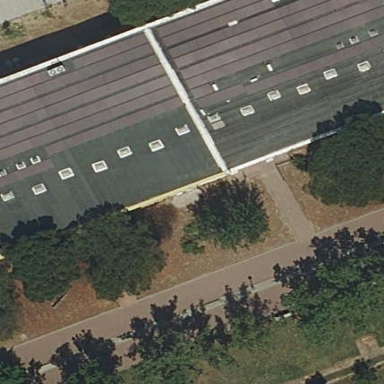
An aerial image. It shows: University building.